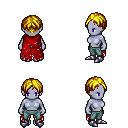
a pixel art fantasy rpg character, female body template, dark elf, purple skin, red tattered cape, teal pants, blonde parted hairstyle, metal boots, four views (front, back, left, right), 2x2 character sprite sheet, small pixel art, hard edges, no anti-aliasing